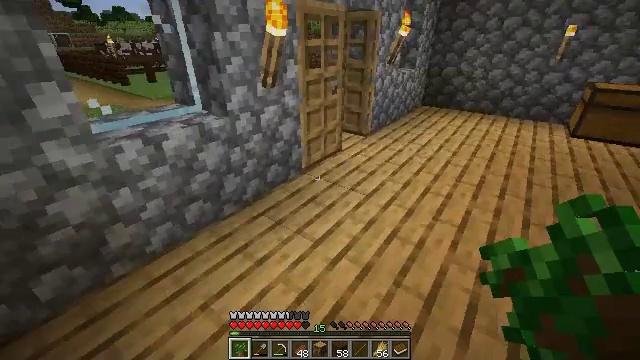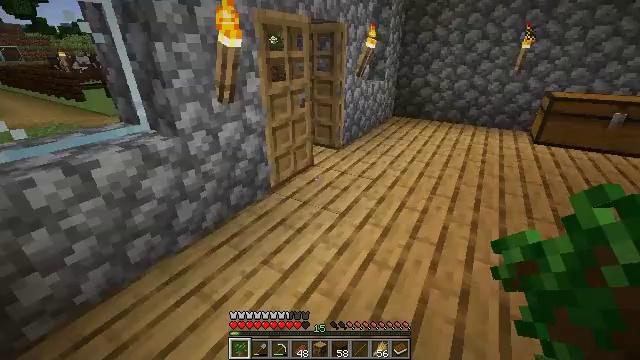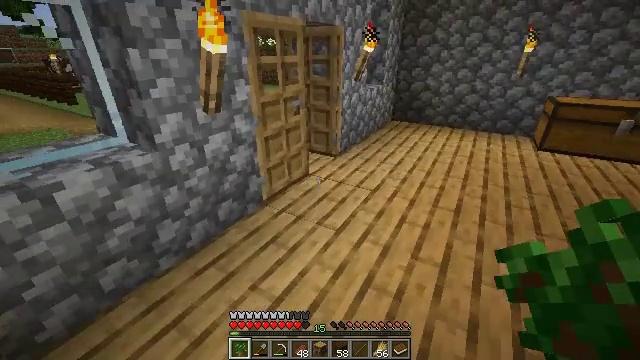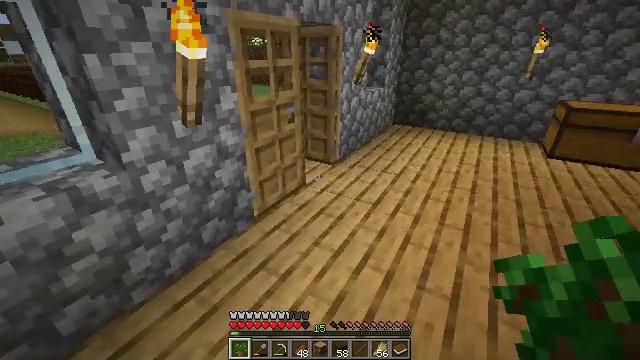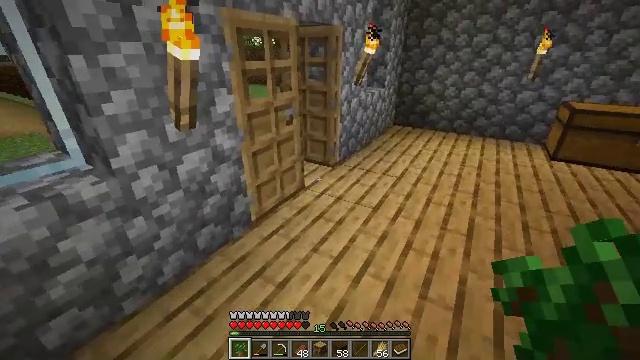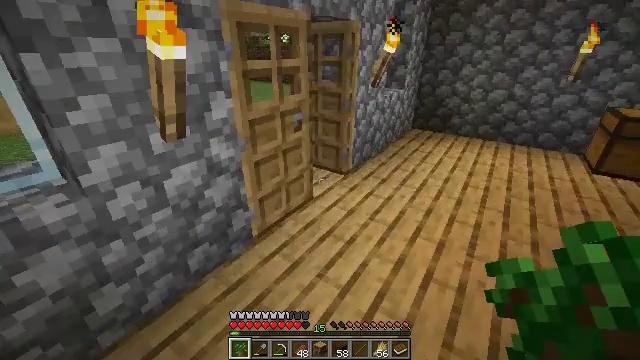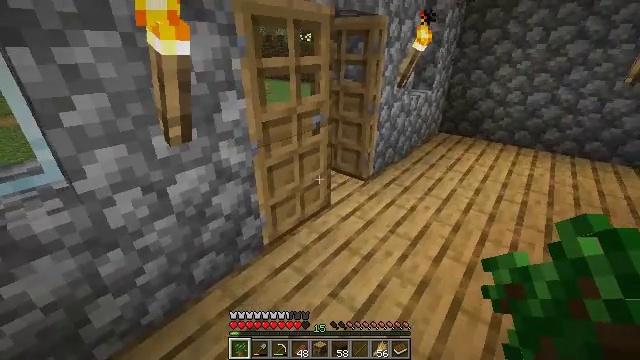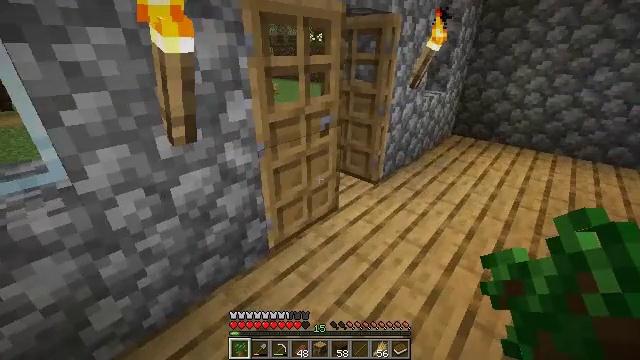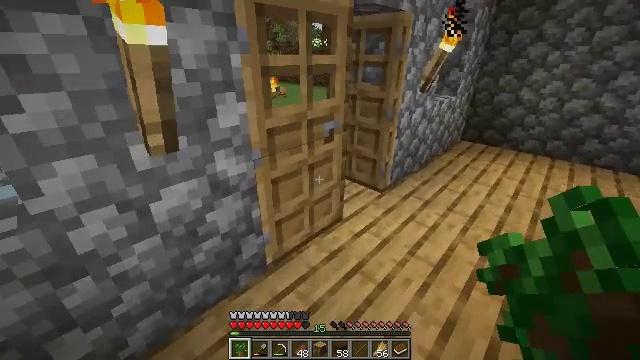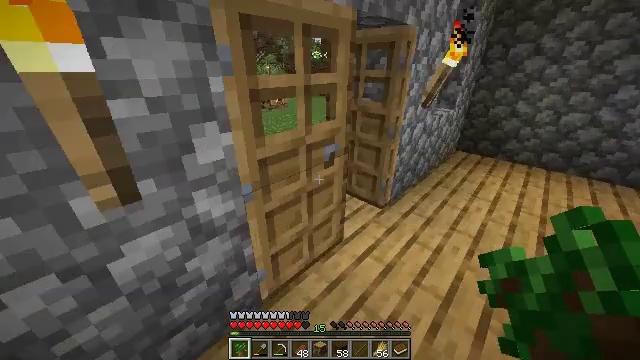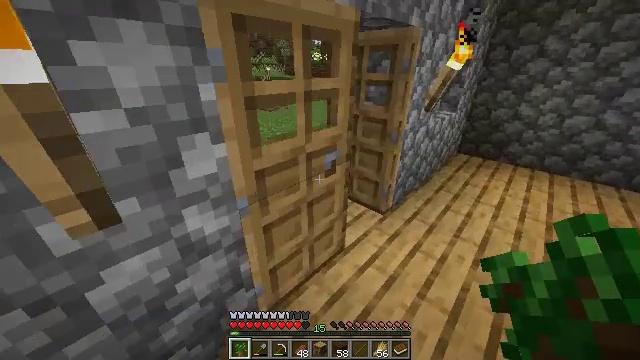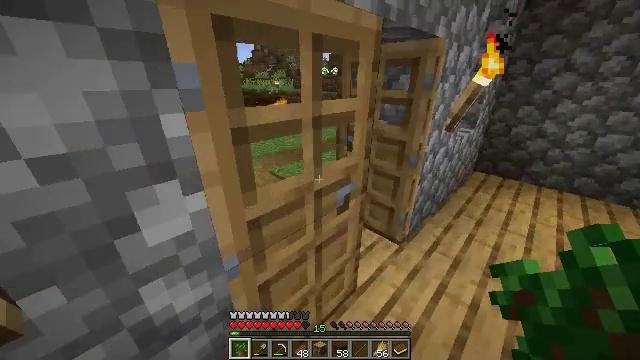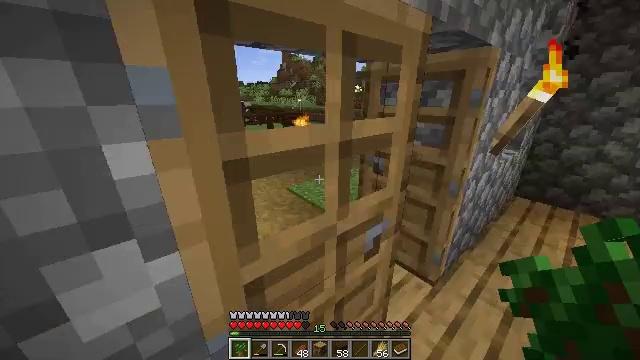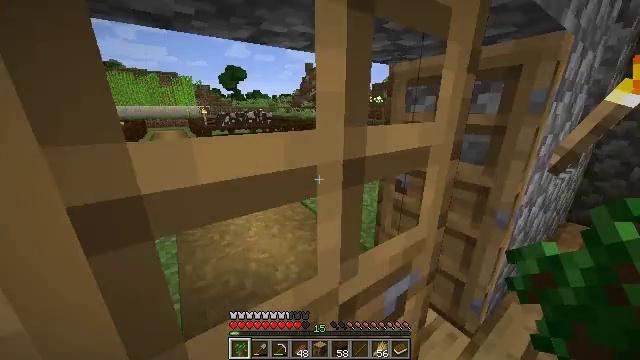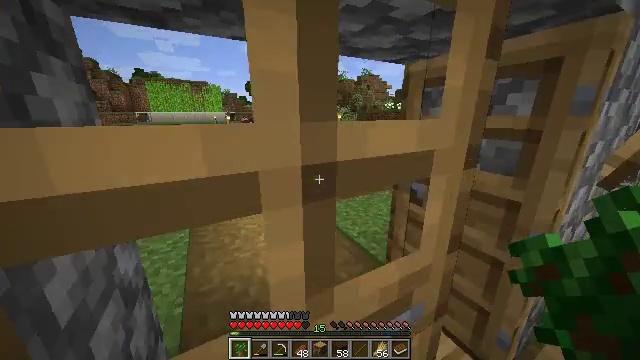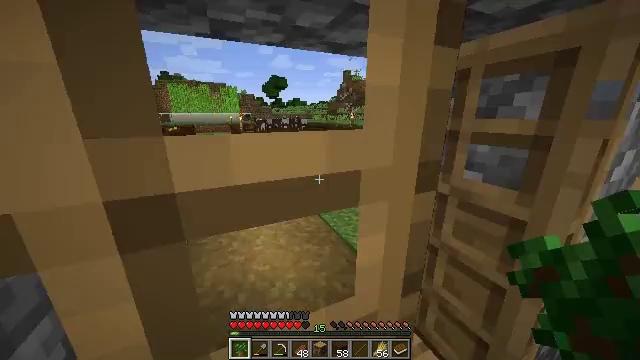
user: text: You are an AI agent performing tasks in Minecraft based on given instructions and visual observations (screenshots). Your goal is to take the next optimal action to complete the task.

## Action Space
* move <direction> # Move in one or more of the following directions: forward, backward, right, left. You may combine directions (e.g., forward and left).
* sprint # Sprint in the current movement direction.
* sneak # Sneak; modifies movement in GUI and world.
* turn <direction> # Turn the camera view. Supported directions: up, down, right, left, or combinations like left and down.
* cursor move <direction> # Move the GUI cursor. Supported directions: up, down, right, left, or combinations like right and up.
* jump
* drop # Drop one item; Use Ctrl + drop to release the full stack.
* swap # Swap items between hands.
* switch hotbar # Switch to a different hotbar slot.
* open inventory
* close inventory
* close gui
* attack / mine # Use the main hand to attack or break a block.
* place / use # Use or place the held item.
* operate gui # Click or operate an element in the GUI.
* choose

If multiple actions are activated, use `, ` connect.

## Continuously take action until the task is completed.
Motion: motion action
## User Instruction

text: Harvest sugar cane from the plant.
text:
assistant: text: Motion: move forward, turn right and up
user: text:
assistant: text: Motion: move forward
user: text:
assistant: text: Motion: move forward
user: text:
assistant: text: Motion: move forward
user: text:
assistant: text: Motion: move forward, turn left
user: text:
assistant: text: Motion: move forward, turn left
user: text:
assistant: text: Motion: move forward, sprint, turn left
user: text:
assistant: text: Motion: move forward, sprint, turn left
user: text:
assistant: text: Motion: move forward, sprint
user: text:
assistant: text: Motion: move forward, sprint
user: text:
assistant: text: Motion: move forward, sprint, turn left and up
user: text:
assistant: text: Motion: move forward, sprint, turn left and up
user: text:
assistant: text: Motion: move forward and move right, sprint, turn left and up
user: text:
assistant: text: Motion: move forward and move right, sprint, turn left and up
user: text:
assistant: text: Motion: move forward and move right, sprint, turn left
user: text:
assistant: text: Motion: move forward and move right, sprint, turn left and up
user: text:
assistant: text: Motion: move forward and move right, sprint, turn left and up
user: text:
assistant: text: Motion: move forward and move right, sprint, turn left and up
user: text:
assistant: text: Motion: move forward and move right, sprint, turn left
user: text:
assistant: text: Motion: move forward, sprint
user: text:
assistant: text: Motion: move forward, sprint
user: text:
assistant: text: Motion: move forward, sprint
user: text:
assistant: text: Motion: move forward, sprint, turn left
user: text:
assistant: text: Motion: move forward, sprint
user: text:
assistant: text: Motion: move forward, sprint
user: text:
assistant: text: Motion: move forward, sprint
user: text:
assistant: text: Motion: move forward, sprint
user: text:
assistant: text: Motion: move forward
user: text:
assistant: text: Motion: move forward
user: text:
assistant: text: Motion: move forward, turn left